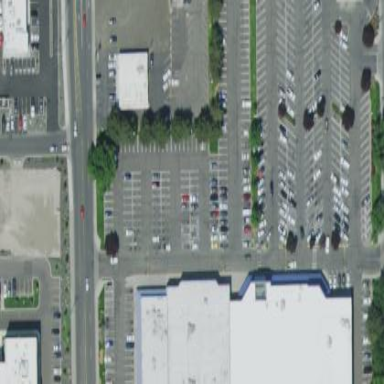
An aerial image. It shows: Retail area.